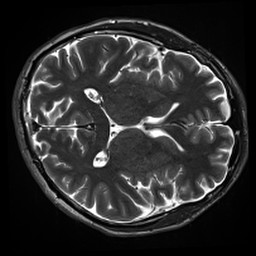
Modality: inplaneT2
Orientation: axial
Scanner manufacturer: siemens
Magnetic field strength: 3 T
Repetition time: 11 s
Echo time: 0.059 s